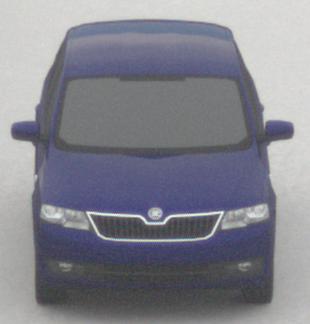
Make: Skoda
Model: Rapid Spaceback 1.2 TSI
Detailed model: Rapid Spaceback
Model produced from: 2013/10
Model produced until: 2015/04
Doors: 5
Color: blue
Road condition: dry road
Daytime: morning or afternoon
Contrast: low contrast